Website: macys
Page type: billing-address
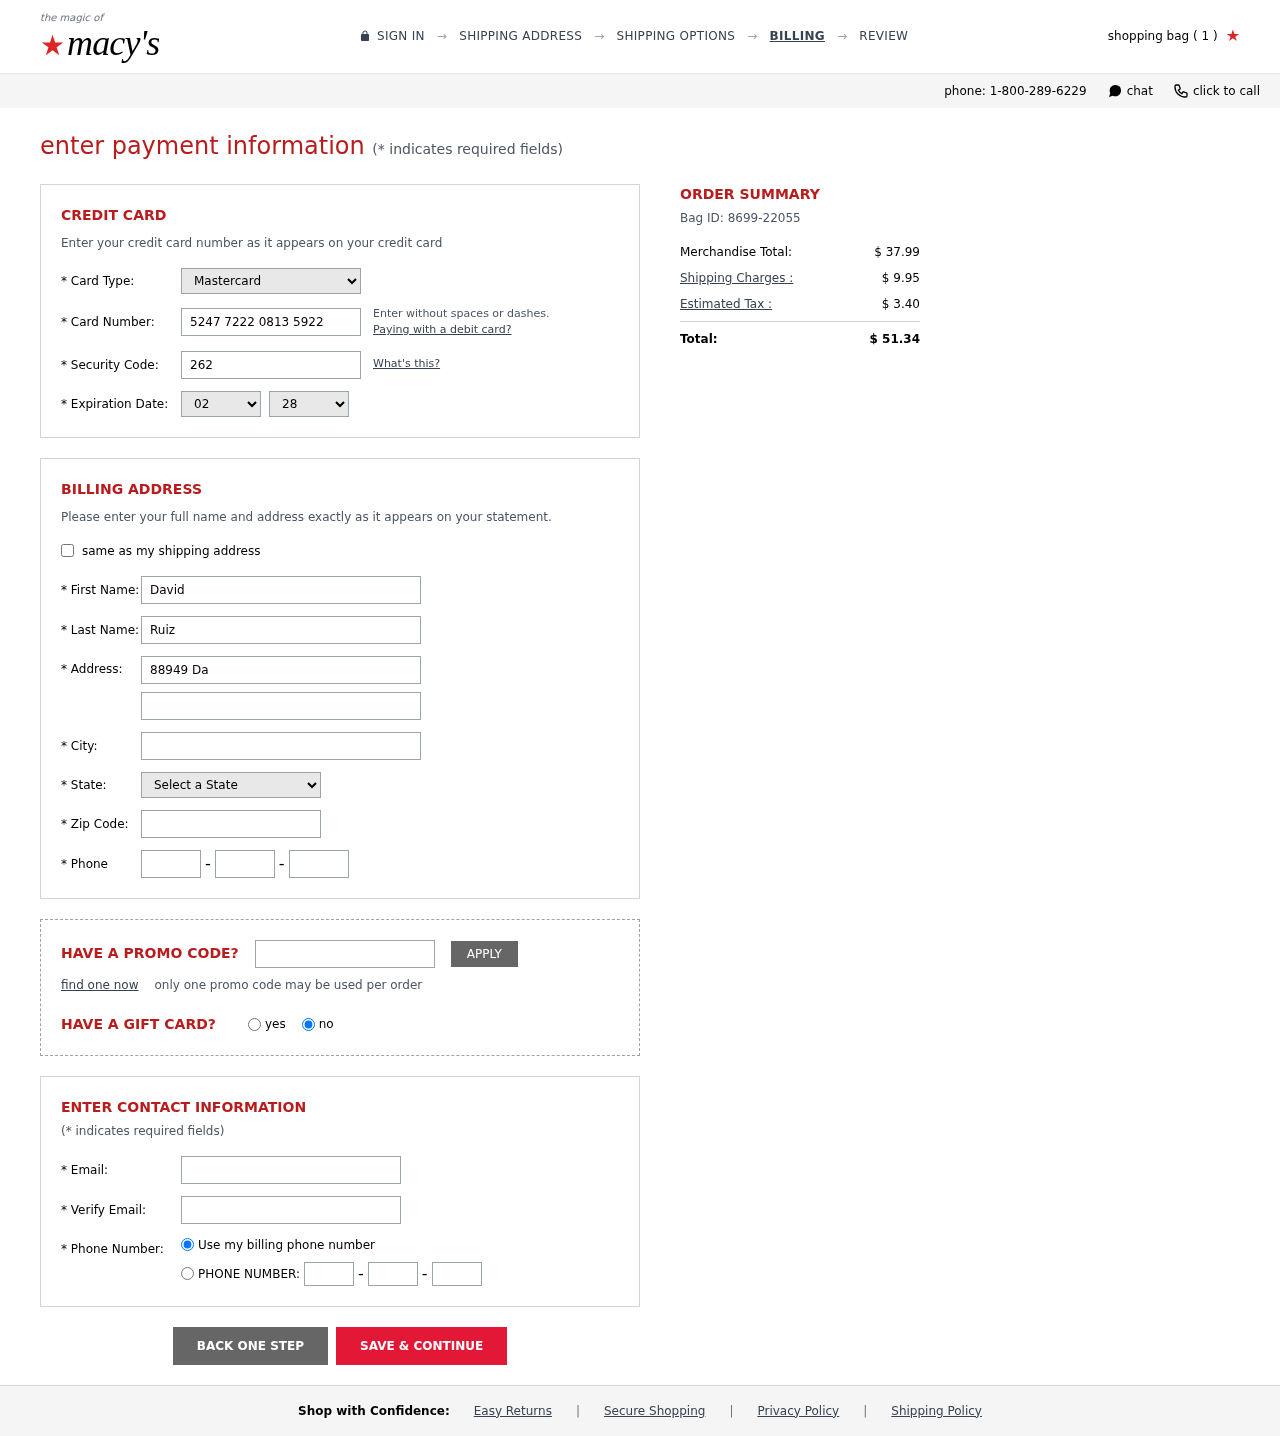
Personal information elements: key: PII_CARD_CVV
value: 262
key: PII_CARD_EXPIRY_MONTH
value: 02
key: PII_CARD_EXPIRY_YEAR
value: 28
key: PII_CARD_NUMBER
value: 5247 7222 0813 5922
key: PII_CARD_TYPE
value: Mastercard
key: PII_CITY
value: Port David
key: PII_EMAIL
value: davidruiz@gmail.com
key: PII_FIRSTNAME
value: David
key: PII_LASTNAME
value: Ruiz
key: PII_PHONE_AREA
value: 443
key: PII_PHONE_PREFIX
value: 376
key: PII_PHONE_SUFFIX
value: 0070
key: PII_POSTCODE
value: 08168
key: PII_STATE_ABBR
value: MH
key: PII_STREET
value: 88949 Davis Trail Suite 612
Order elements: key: ORDER_NUM_ITEMS
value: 1
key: ORDER_ID
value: Bag ID: 8699-22055
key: ORDER_SUBTOTAL
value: $ 37.99
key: ORDER_SHIPPING_COST
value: $ 9.95
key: ORDER_TAX
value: $ 3.40
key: ORDER_TOTAL
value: $ 51.34